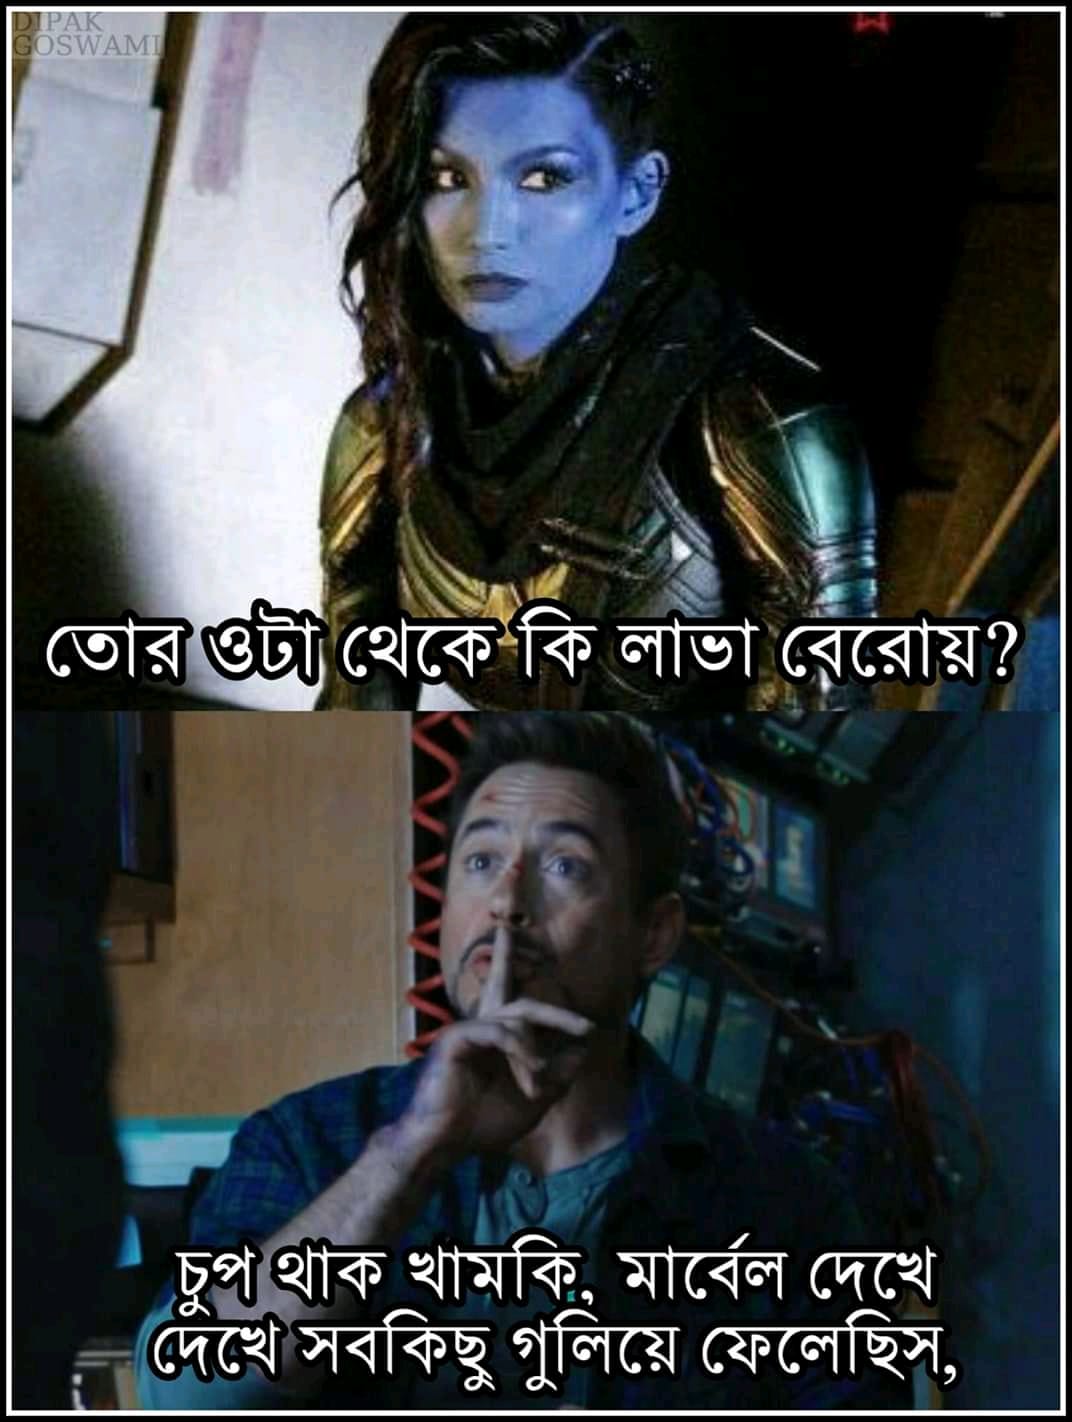
Caption: তোর ওটা থেকে কি লাভা বেরোয় ?     চুপ থাক খামকি, মার্বেল দেখে দেখে সবকিছু গুলিয়ে ফেলেছিস ,
Label: hate